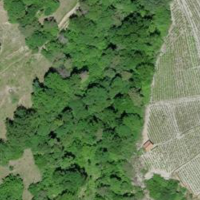
EUNIS habitat code: 41
Species observed at this site:
Euphorbia cyparissias